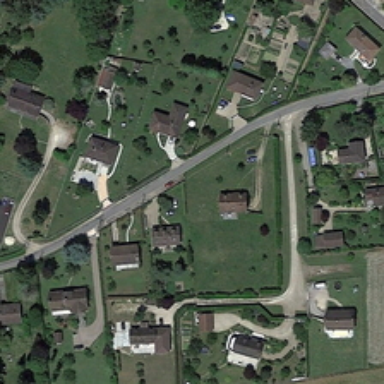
Some buildings and many green trees are in a medium residential area .